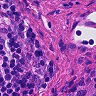
Metastatic tissue present: no